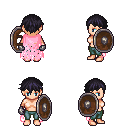
a pixel art fantasy rpg character, female body template, human, light skin, pink tattered cape, teal pants, raven short bangs hairstyle, metal gloves, shield, four views (front, back, left, right), 2x2 character sprite sheet, small pixel art, hard edges, no anti-aliasing